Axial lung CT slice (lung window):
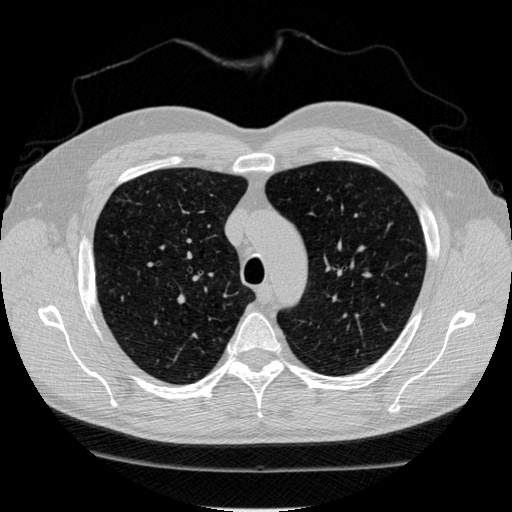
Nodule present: no